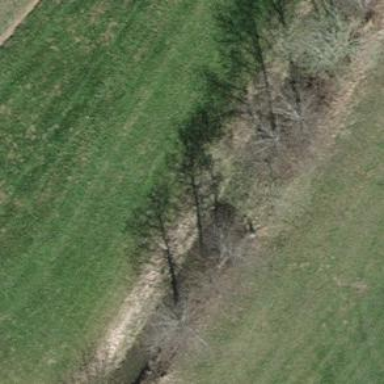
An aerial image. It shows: Hedge acting as barrier.